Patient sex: F
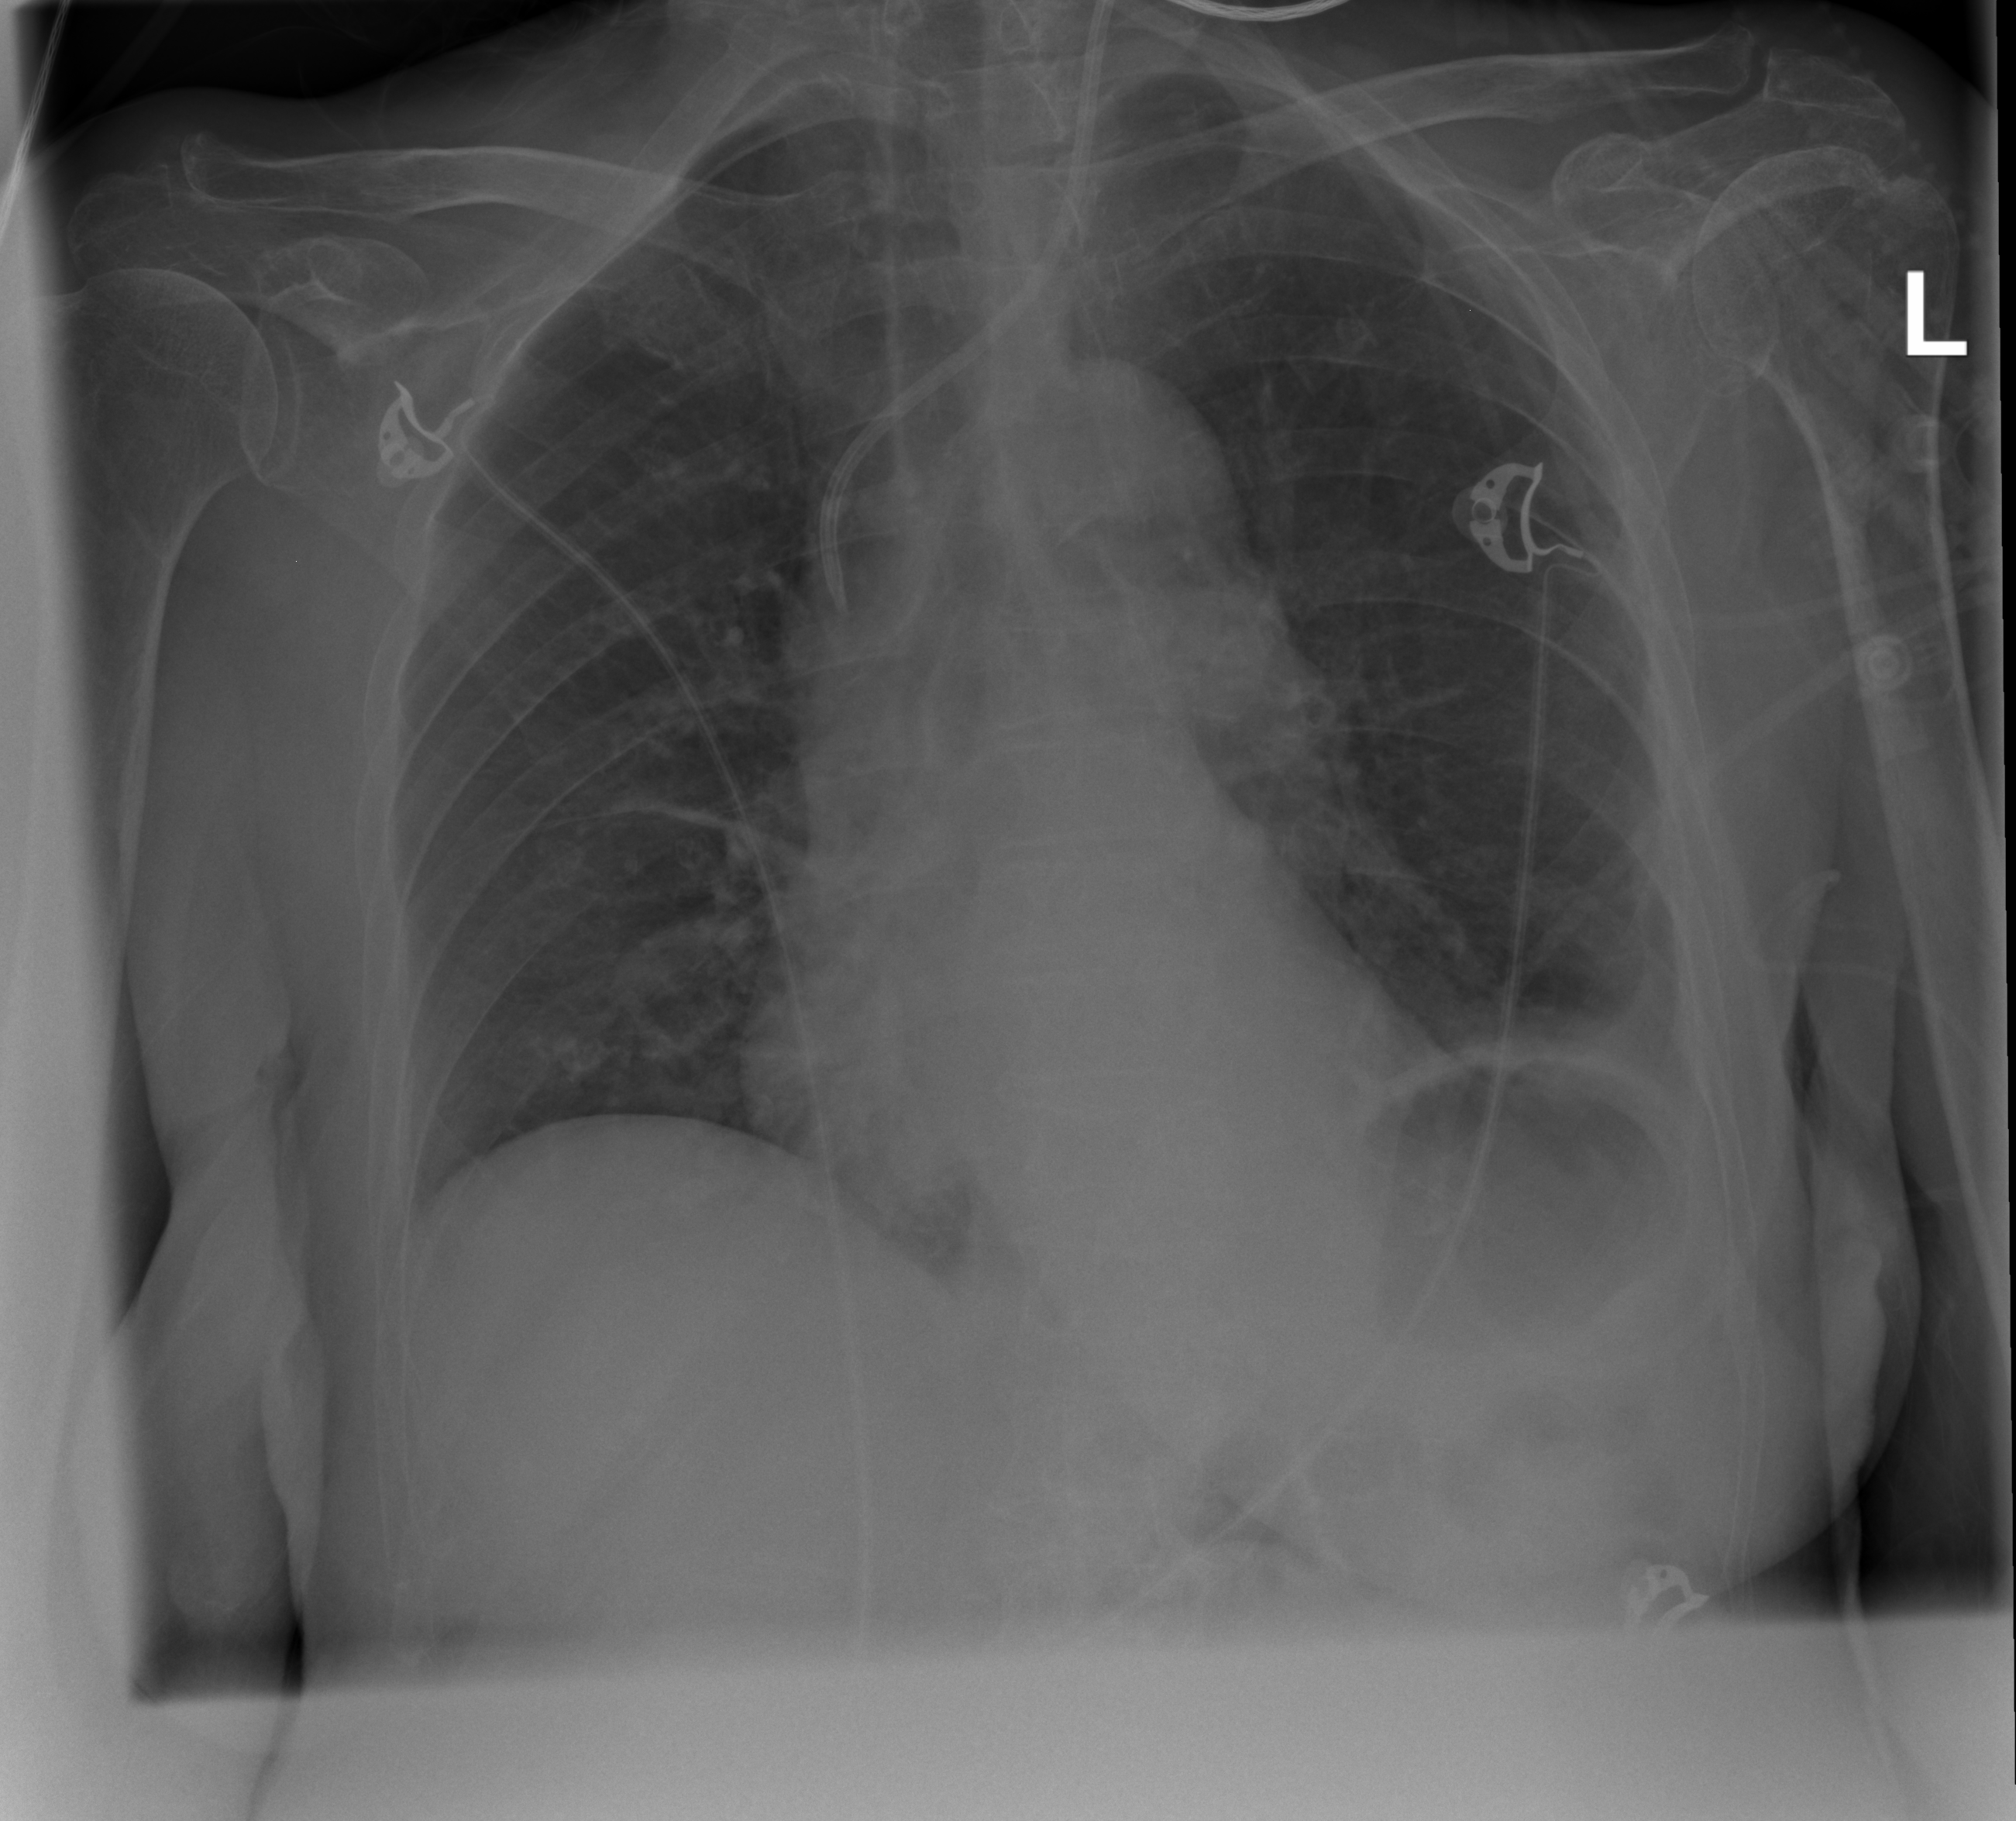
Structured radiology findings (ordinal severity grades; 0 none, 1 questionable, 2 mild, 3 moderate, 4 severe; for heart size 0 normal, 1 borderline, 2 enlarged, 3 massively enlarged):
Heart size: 1
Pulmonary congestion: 0
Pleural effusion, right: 1
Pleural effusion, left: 2
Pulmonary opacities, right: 1
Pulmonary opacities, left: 0
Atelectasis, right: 2
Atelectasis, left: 2